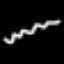
Label: squiggle